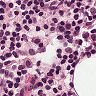
Metastatic tissue present: no